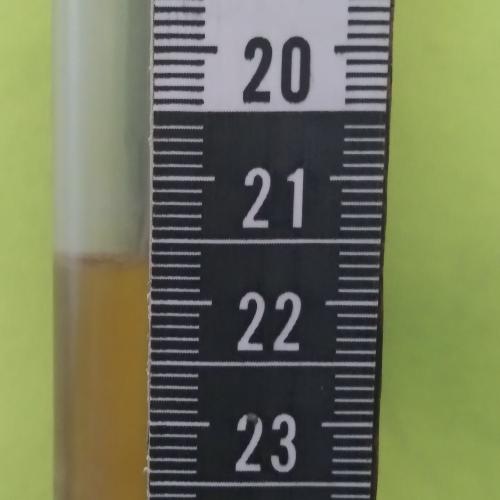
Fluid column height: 21.7 cm